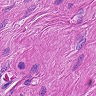
Metastatic tissue present: no